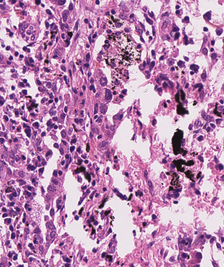
Tumor epithelial tissue: yes
Tumor-associated stroma tissue: yes
Normal tissue: no